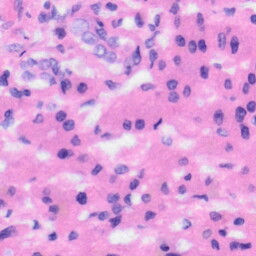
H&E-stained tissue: Liver